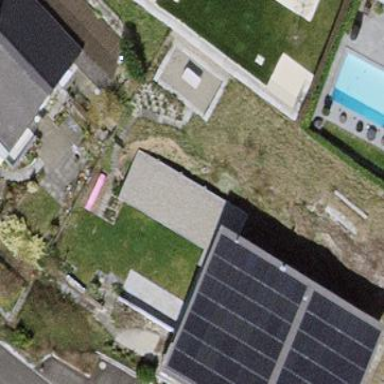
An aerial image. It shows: Solar power generator utilizing photovoltaic technology with solar photovoltaic panels.